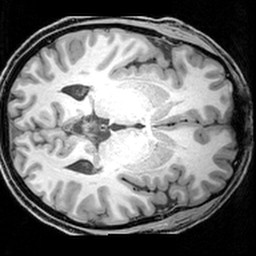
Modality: T1w
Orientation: axial
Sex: male
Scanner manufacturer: siemens
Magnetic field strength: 3 T
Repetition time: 1.9 s
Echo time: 0.00397 s